Field crop: maize
Growth stage: 1
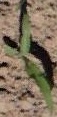
Species: maize